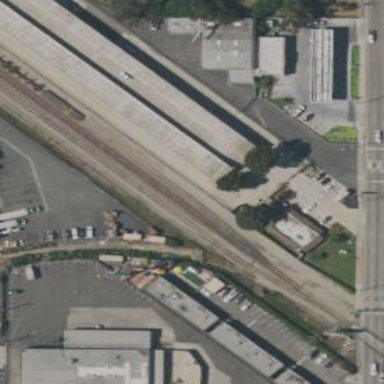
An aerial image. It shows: Railway siding with rails.